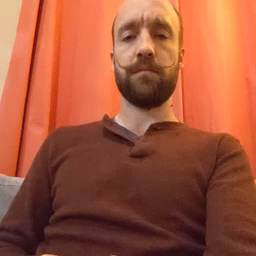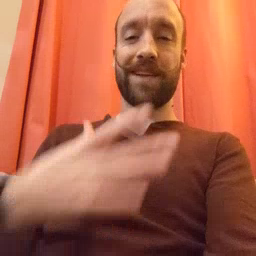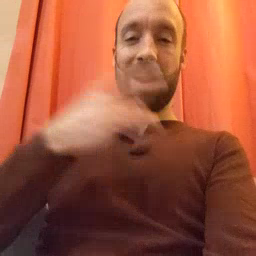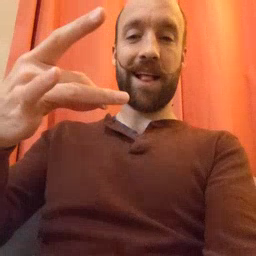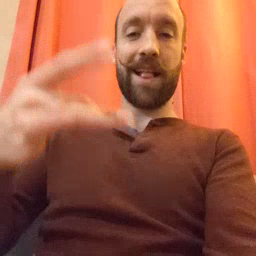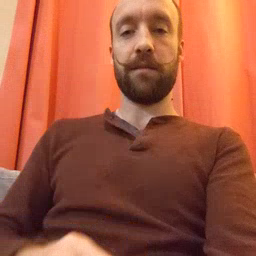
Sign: like